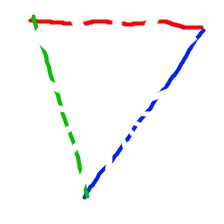
Shape: triangle